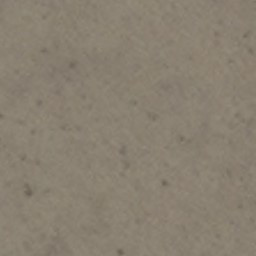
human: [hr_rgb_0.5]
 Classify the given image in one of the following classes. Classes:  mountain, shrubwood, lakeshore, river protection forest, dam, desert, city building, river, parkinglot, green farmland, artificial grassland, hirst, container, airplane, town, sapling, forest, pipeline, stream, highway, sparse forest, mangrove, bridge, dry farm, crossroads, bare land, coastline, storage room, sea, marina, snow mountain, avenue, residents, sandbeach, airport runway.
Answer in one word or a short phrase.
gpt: bare land